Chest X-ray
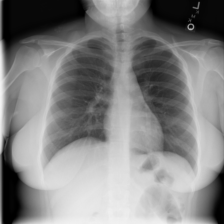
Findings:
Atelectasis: negative
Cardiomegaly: negative
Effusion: negative
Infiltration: negative
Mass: negative
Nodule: negative
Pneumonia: negative
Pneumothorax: negative
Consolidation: negative
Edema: negative
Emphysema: negative
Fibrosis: negative
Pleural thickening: negative
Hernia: negative